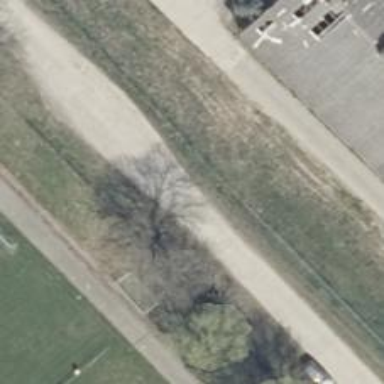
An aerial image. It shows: Residential road paved with concrete.